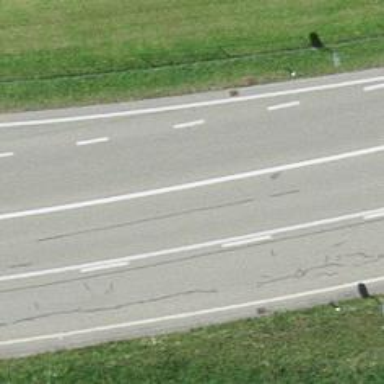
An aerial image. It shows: Asphalt road designated as trunk highway.